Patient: sex M, age 78
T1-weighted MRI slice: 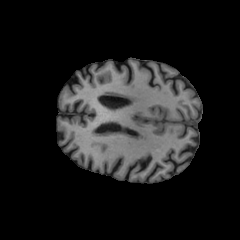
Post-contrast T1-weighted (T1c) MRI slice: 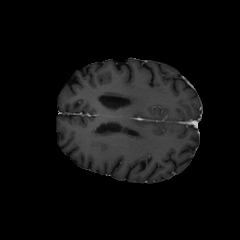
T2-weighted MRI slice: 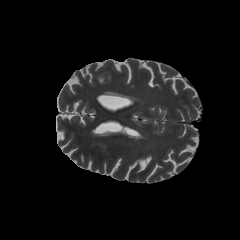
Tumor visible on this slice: no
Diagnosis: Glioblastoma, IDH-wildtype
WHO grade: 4